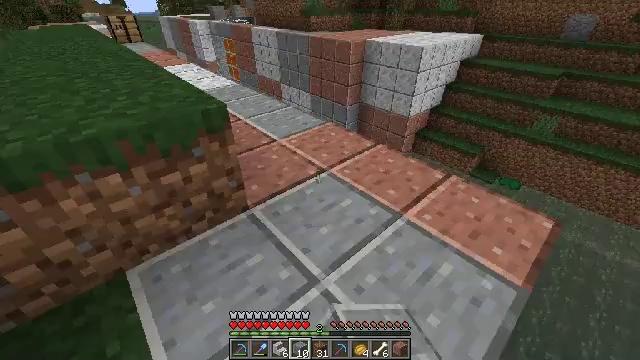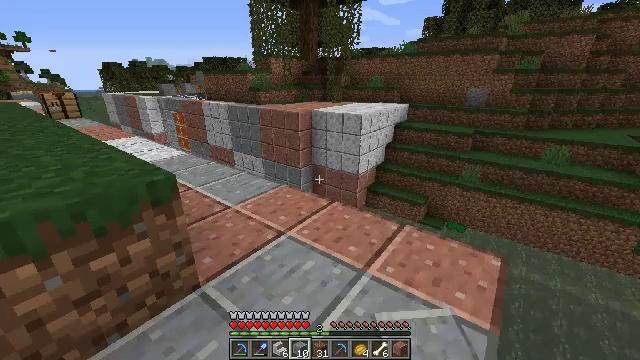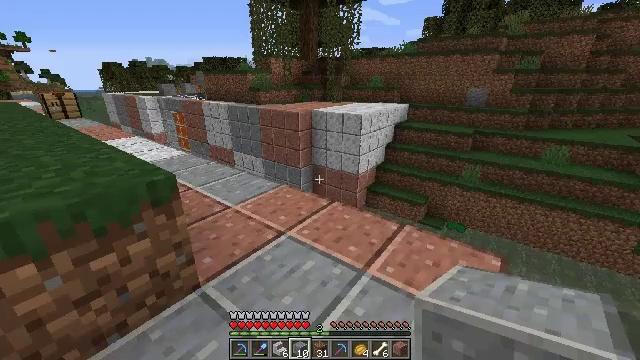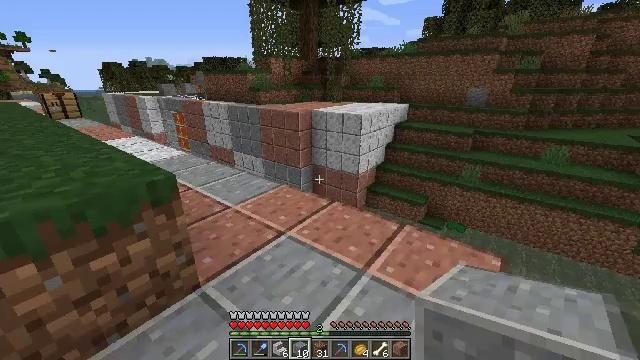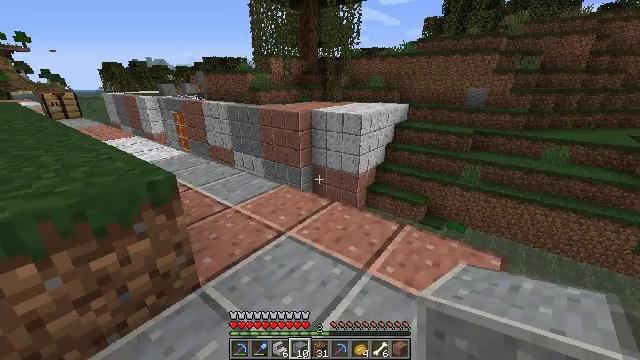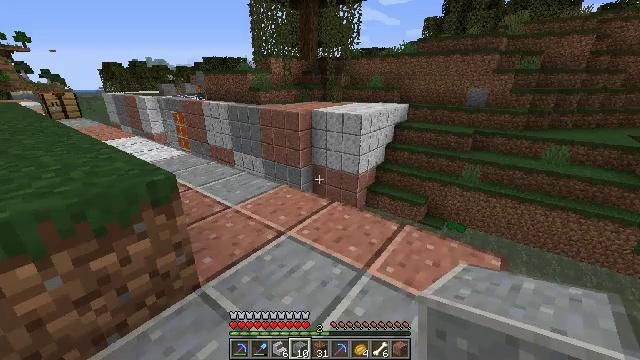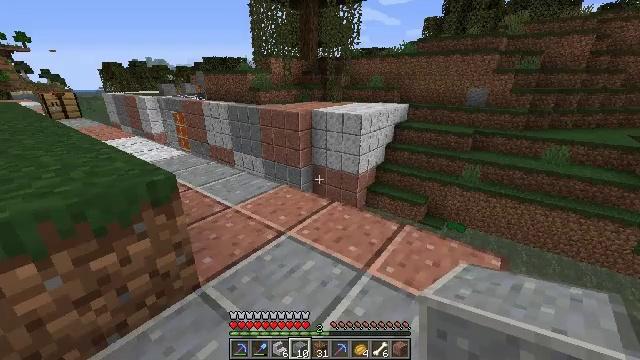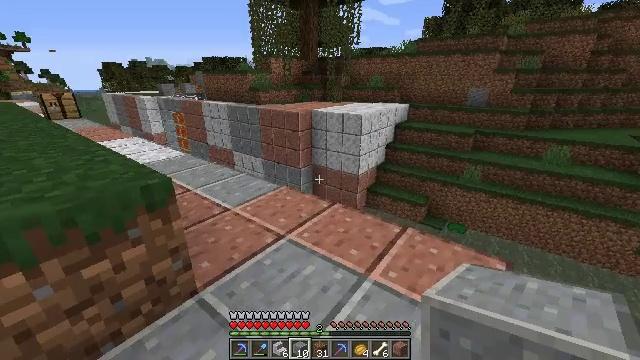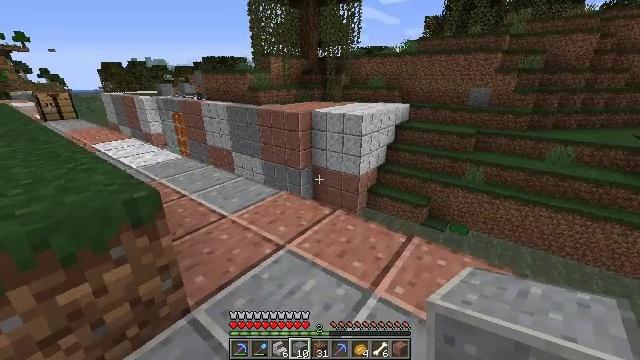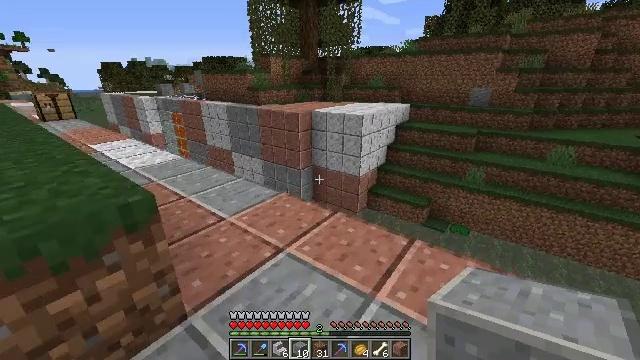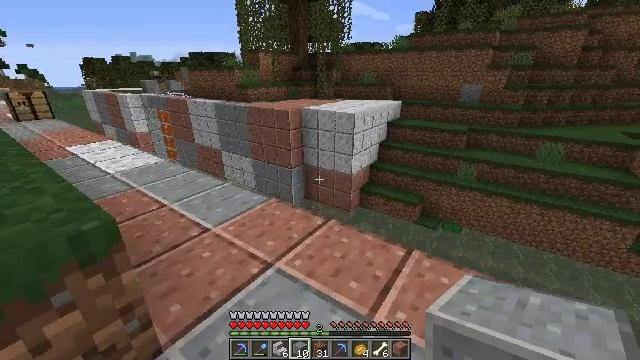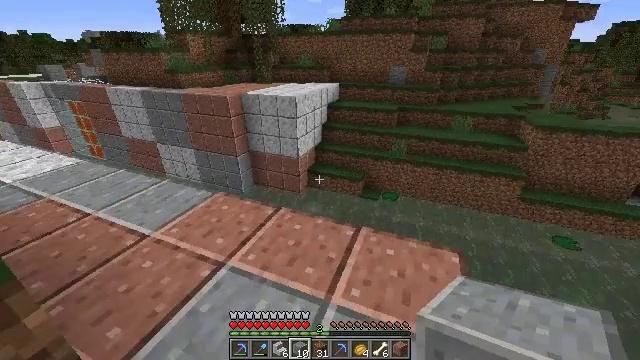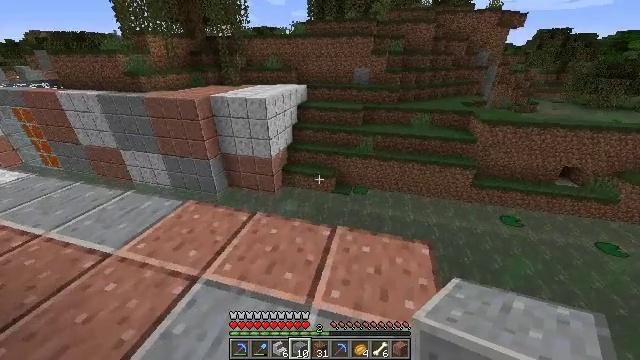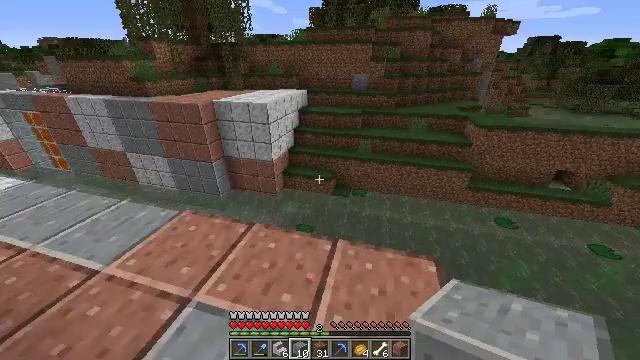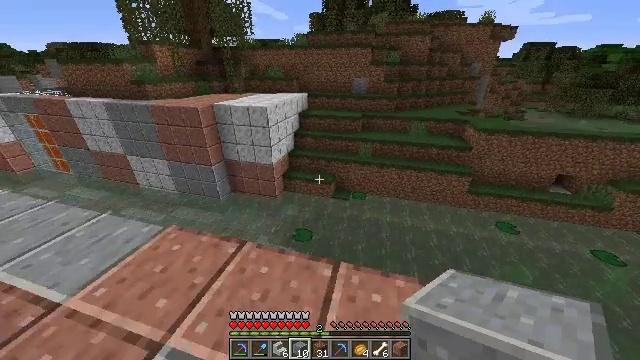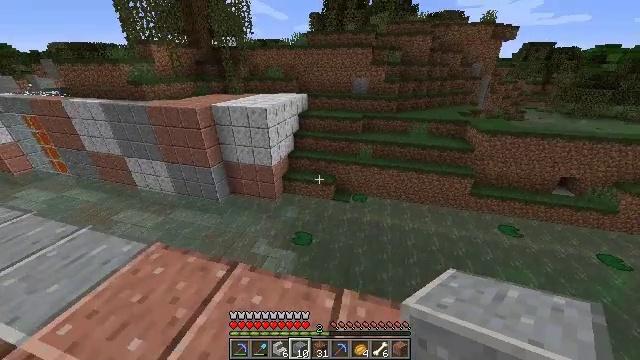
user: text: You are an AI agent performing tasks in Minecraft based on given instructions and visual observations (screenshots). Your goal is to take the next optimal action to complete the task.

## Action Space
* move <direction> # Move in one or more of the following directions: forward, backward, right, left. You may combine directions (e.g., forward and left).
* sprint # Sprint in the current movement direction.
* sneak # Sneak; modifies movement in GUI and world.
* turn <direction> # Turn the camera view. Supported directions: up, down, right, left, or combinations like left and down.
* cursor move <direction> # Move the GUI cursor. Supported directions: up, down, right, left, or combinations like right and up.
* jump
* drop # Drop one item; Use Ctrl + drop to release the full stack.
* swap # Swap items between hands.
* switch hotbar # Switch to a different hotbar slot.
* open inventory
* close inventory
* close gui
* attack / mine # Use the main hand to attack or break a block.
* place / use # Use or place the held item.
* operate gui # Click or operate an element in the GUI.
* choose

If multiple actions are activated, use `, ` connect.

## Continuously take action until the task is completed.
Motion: motion action
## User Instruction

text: Put back the crafting table.
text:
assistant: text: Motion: turn right and up
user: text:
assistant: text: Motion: no_op
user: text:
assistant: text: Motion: no_op
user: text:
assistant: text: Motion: no_op
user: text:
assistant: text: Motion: no_op
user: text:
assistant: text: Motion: no_op
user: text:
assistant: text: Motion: move forward
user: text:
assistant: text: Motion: move forward
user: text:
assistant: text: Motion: no_op
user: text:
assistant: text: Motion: move forward, turn right
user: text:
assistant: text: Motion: move forward, turn right and down
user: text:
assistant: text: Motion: move forward, turn right
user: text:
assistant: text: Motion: move forward
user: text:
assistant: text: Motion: move forward
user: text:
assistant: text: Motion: move forward
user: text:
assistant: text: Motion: move forward and move right
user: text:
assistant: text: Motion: move forward and move right, sneak, turn left and down
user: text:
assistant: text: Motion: move forward and move right, sneak, turn left
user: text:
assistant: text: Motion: move forward and move right, sneak, turn left
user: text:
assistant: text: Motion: move right, sneak, turn left and up
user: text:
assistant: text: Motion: move right, sneak, turn left
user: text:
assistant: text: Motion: move right, sneak
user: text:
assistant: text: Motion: move right, sneak
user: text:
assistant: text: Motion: move right, sneak
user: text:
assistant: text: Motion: move right, sneak
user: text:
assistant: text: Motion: move right, sneak
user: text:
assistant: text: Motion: move right, sneak
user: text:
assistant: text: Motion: move right, sneak
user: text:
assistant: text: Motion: move right, sneak
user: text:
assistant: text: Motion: move right, sneak